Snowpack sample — Buffalo Mountain, Silverthorne, Colorado, USA (1/25/25, 10:11 AM MST)
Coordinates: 39.6222, -106.1139
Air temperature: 22 °F
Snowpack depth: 110 cm
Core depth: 10 cm
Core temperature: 46.4 °F
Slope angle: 12°, slope face: 102°
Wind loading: high
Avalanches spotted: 0
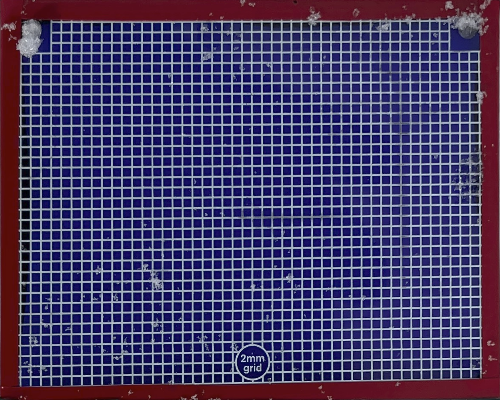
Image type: profile
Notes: No avalanches nearby, collected on the outskirts of a fire break 15 meters from the treeline, on way to Buffalo and Red Mountain